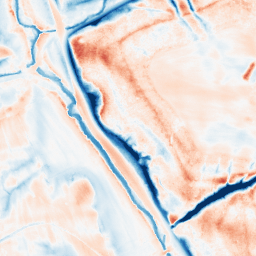
Category: trend_removal
Decomposition family: local_polynomial
Decomposition parameters: window_size: 31
degree: 2
Upsampling method: bicubic
Upsampling parameters: scale: 4
Upsampling scale: 4